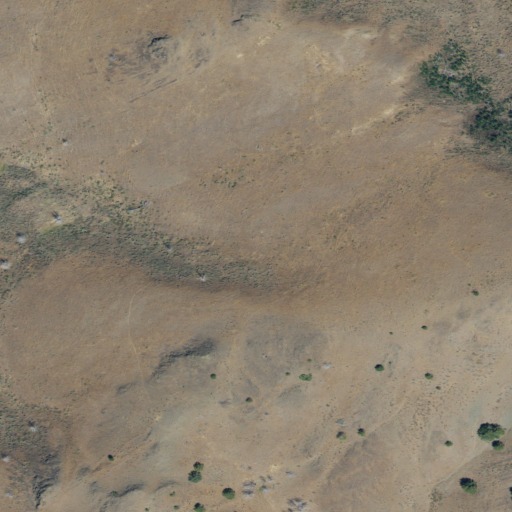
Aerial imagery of mountain in Oregon named Ring Butte containing shrub and grassland